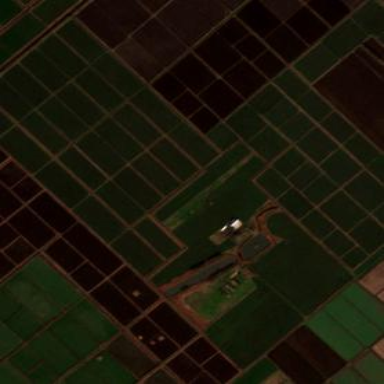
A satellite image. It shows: Farmland with rice crop.